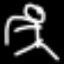
Label: angel